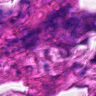
Metastatic tissue present: no